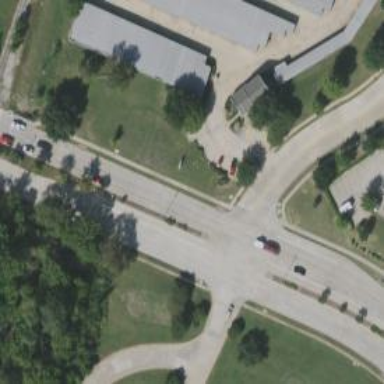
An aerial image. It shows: Secondary road with separate sidewalk.